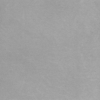
Label: dusty